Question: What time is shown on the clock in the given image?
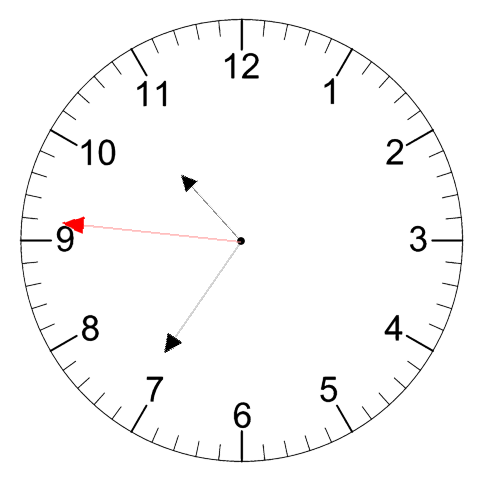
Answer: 10:35:46